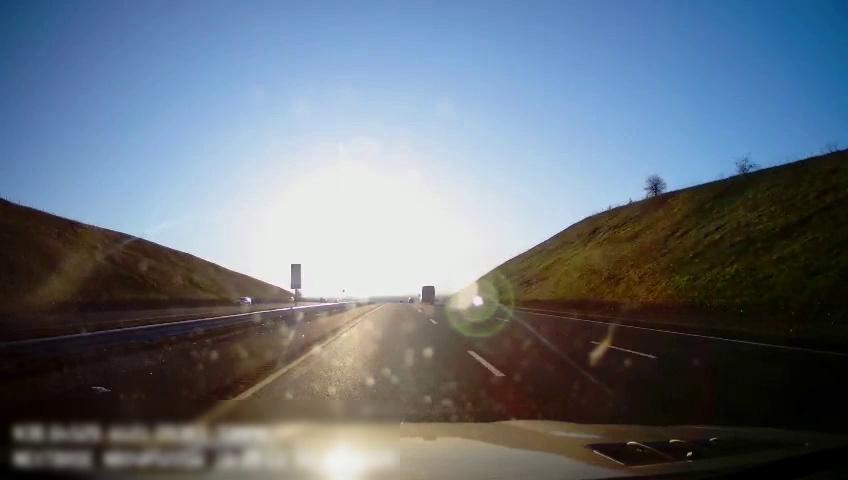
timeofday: Day
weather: Sunny
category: Drivable Space
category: Drivable Space
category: Vehicles | Truck
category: Vehicles | Car
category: Lanes | Current Lane
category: Lanes | Current Lane
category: Lanes | Alternate Lane
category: Lanes | Alternate Lane